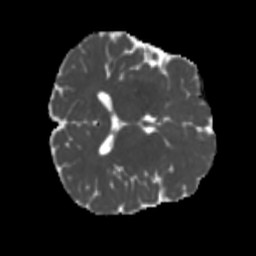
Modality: MD
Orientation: axial
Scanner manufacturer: siemens
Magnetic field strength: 3 T
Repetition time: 4 s
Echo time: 0.0594 s